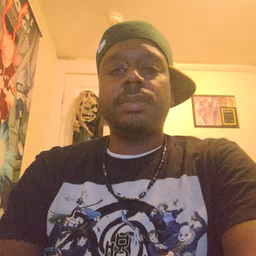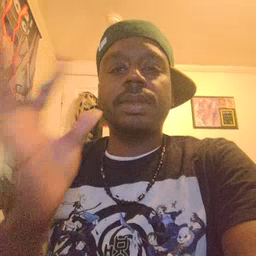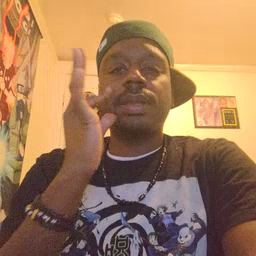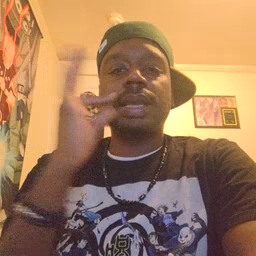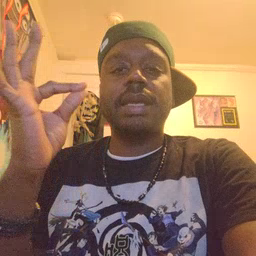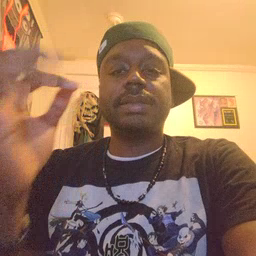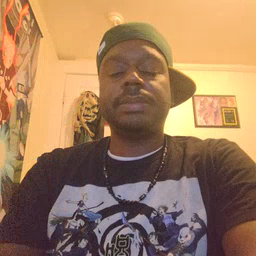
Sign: cat